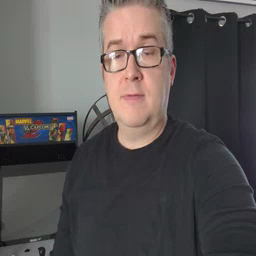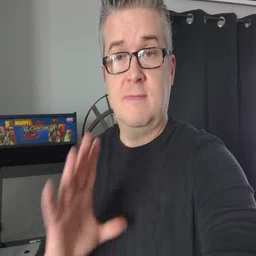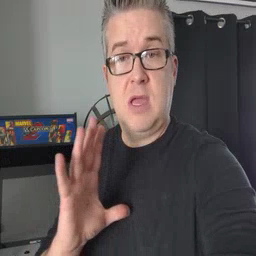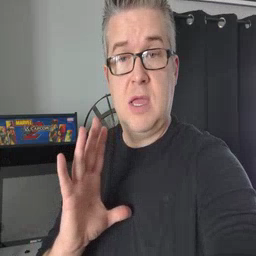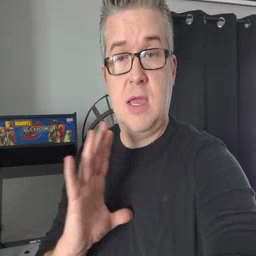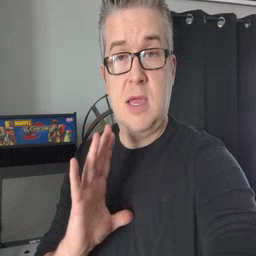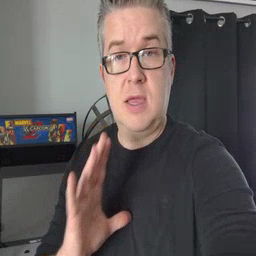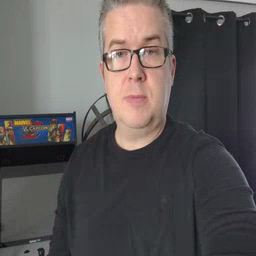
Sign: fine